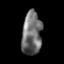
Tissue: prostate
Cell type: B cells
Senescence score: 0.7337
Nuclear area (px): 827
Mean DAPI intensity: 112.019